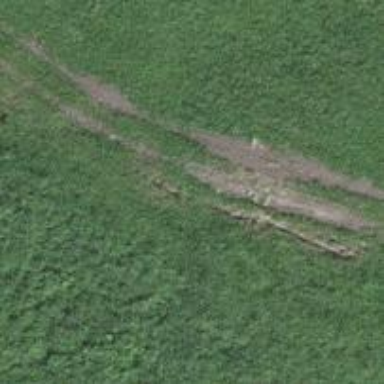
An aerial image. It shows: Track with grade 5 tracktype.